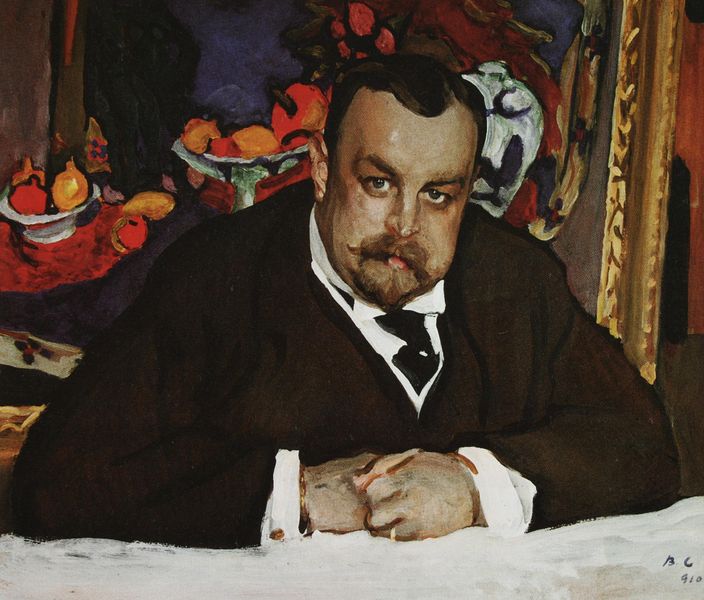
Titel: Bildnis von Ivan Morozov
Künstler: Valentin Serov
Standort: Moskau
Institution: Tretjakov Galerie
Schlagwörter: blau, dunkel, gemälde, hand, mann, weiß, aquarell, cezanne, gelb, impressionismus, sitzen, braun, brust, bunt, frisur, haar, hintergrund, mund, nase, ohr, orange, paris, schwarz, stirn, tisch, zeichnung, blick, obst, rot, alt, anzug, bart, hemd, jacke, schnurrbart, arm, arme, augen, gesicht, kragen, rahmen, schale, bild, bildnis, goldrahmen, herr, hände, portrait, porträt, signatur, tischdecke, vorhang, öl, brüstung, auge, gold, haare, mantel, sitzend, brustbild, bruststück, frontal, knopf, früchte, schalen, stilleben, stillleben, vase, orangen, farbig, signiert, loge, ölgemälde, dick, füllig, krawatte, monet, ernst, sitzt, maler, manet, korb, glänzend, aufstützen, kinnbart, schnauzer, selbstporträt, weste, ring, birne, fingerring, selbstbildnis, macke, manschette, manschetten, spitzbart, geheimratsecken, kravatte, selbstportrait, oberschicht, schlips, obstschale, obstschalen, fruchtschale, aufgestützt, lichteffekte, beleibt, zitrone, bild im bild, obstkorb, zitronen, matisse, bayer, gouache, zyniker, marc, ehering, aufgelehnt, auflegen, österreicher, krawattennadel, manschettenknopf, krwawattennadel, manschettenknöpfe, gaguin, 19.jahrhundert, fettsack, hält was zurücjk, bc, hemd krawatte, schlißs, manschetenknöpfe